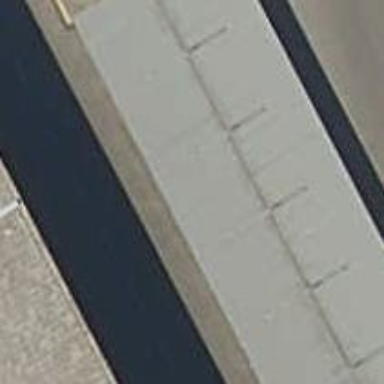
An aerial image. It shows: View of roof of building.